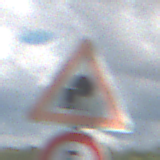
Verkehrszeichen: UnzureichendesLichtraumprofil
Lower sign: Geschwindigkeit5
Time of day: Midday
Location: Outdoor (Nature)
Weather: PartlyCloudy
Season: NotSpecified
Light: Natural